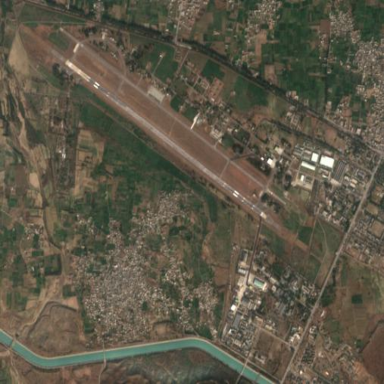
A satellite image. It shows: Military airfield located within larger aerodrome area.